Question: I have three tables that record conversation activity and one table containing user info
I am trying to put a query together that summarises a users conversations (like an inbox with the last comment visible)
my tables are set up like the below
'''
users
---
company | contact_person | pic_small
alerts
---
comment_id | user_id | poster_id | timestamp
activity
---
comment_id | user_id | comment | timestamp
comments
---
comment_id | user_id | comment | timestamp
'''
When a user initially makes contact, the timestamp, comment_id and id's of the users (person sending and person receiving) get inserted into the alerts table. The user_id, comment_id, timestamp and actual comment also get inserted into the activity table.
Then once the conversation has started, all comments (comment_id, user_id,comment, timestamp) get inserted into the comments table.
As mentioned above, what I am trying to do is summarise a users activity so it looks like their inbox.
I have come up with the below query that gives me the user id's, comment id's and user details of all the conversation activity received or sent by logged in user.
'''
SELECT alerts.comment_id,
alerts.user_id,
alerts.poster_id,
alerts.timestamp,
users.contact_person,
users.company,
users.pic_small
FROM alerts
LEFT JOIN users ON users.user_id = alerts.user_id
WHERE alerts.user_id = %s
GROUP BY alerts.comment_id
UNION
SELECT alerts.comment_id,
alerts.user_id,
alerts.poster_id,
alerts.timestamp,
users.contact_person,
users.company,
users.pic_small
FROM alerts
LEFT JOIN users ON users.user_id = alerts.poster_id
WHERE alerts.user_id = %s
GROUP BY alerts.comment_id
ORDER BY TIMESTAMP DESC
'''
The part I am stuck on is getting the last comment (comment with newest timestamp) from either the activity or comments table (It could be either). Happy to change the above query completely if needed.
Below is what I am trying to achieve, I only want to see the user details of people that have contacted me or who I have contacted - not my own details in my inbox (I can do this with php if needed) - It doesn't matter if the last comment was mine however.

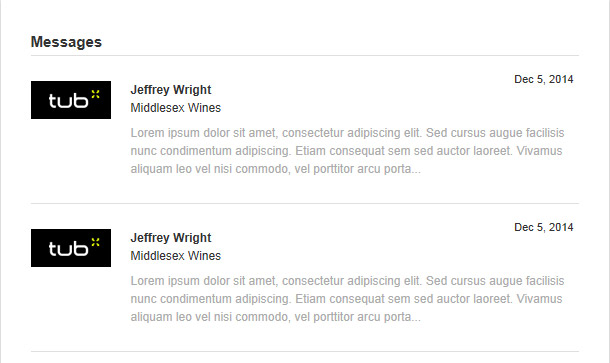
Answer: Still it is not clear to me why you are using union.
You can get latest comment by below query, if you want to join some other results of other user_id then you can union these results in same way or let me know if you need different results.
'''
SELECT
comment_id,comment, user_id,poster_id,TIMESTAMP, contact_person,company,pic_small
FROM
(SELECT
alerts.comment_id,alerts.user_id,alerts.poster_id,alerts.timestamp,users.contact_person,users.company,users.pic_small,act.comment
FROM alerts
JOIN activity act
ON act.comment_id=alerts.comment_id
LEFT JOIN users ON users.user_id = alerts.user_id
WHERE alerts.user_id = %s
ORDER BY act.timestamp DESC) a
GROUP BY comment_id;
'''